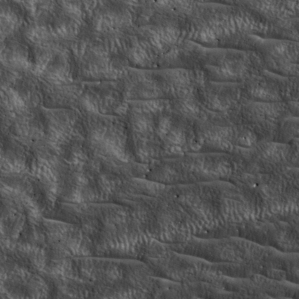
Label: non_frost